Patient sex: M
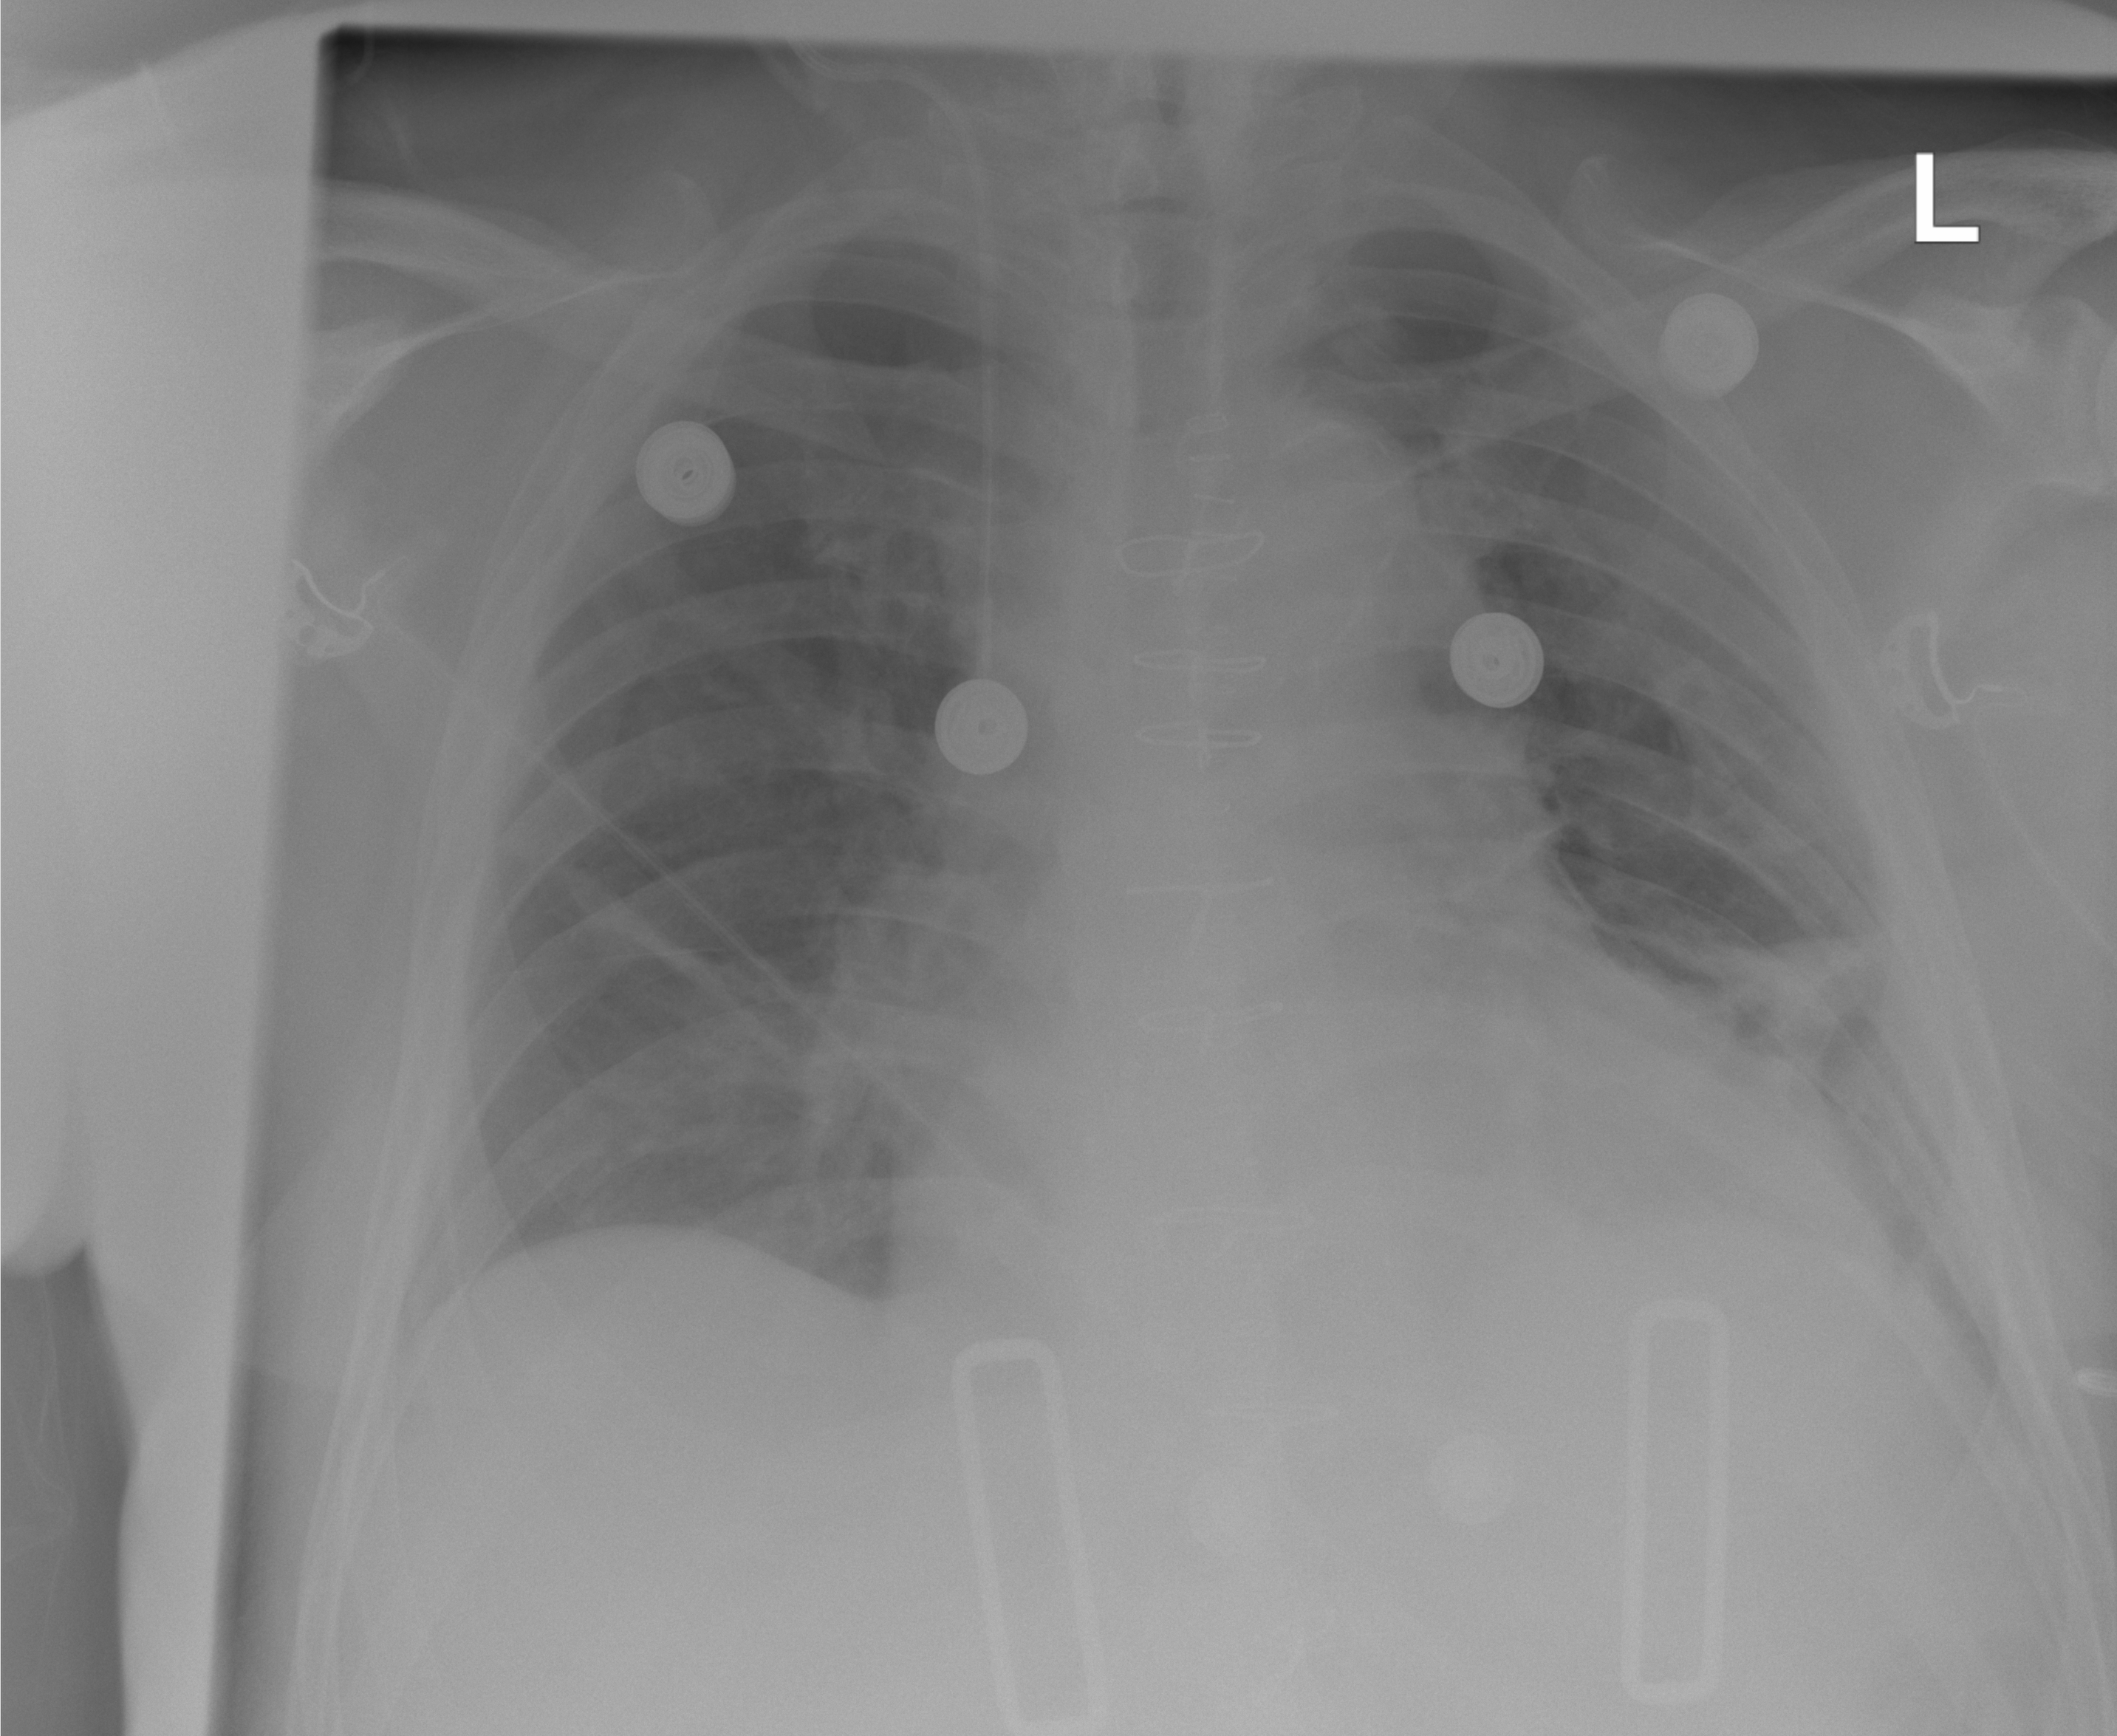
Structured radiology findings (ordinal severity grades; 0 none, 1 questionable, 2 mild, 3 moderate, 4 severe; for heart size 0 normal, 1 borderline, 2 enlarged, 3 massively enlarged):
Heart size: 2
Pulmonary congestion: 2
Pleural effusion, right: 0
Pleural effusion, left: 1
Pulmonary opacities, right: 0
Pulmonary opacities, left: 0
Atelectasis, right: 2
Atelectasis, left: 2